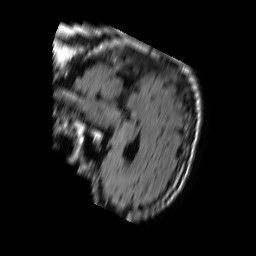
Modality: FLAIR
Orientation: sagittal
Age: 58
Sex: male
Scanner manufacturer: philips
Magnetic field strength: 1.5 T
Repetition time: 6 s
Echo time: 0.12 s